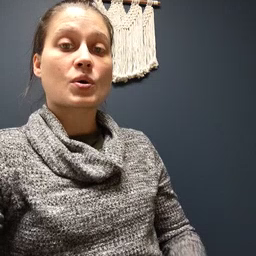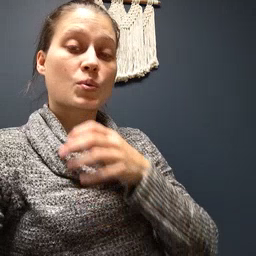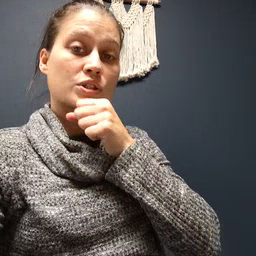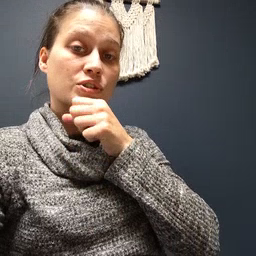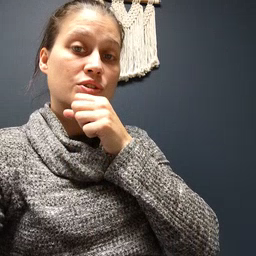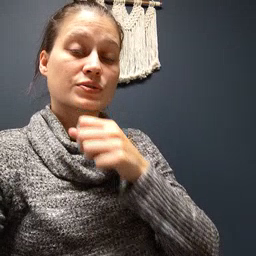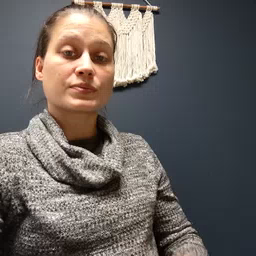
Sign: orange